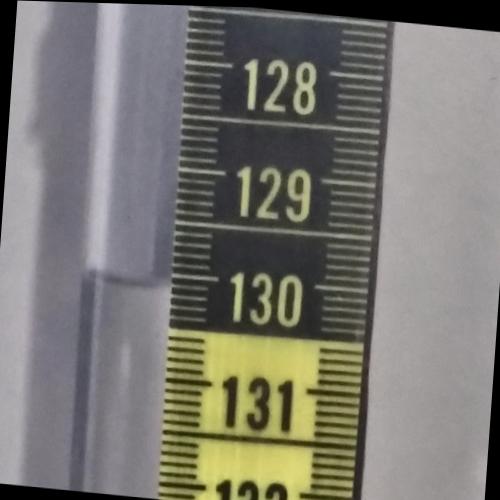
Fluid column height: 130.1 cm